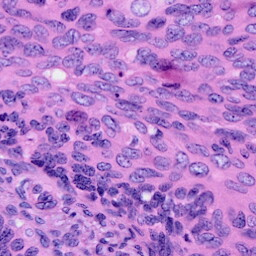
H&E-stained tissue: Cervix